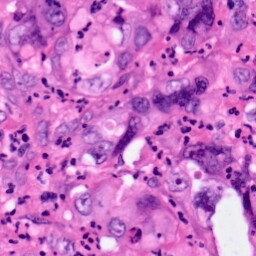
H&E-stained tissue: Pancreatic